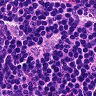
Metastatic tissue present: no